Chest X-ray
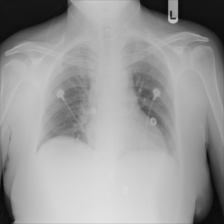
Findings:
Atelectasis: positive
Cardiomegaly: negative
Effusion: negative
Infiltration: negative
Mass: negative
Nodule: negative
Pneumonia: negative
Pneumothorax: negative
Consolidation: negative
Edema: negative
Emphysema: negative
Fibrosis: negative
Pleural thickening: negative
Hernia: negative